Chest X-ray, PA view. Patient: 51 years old, sex M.
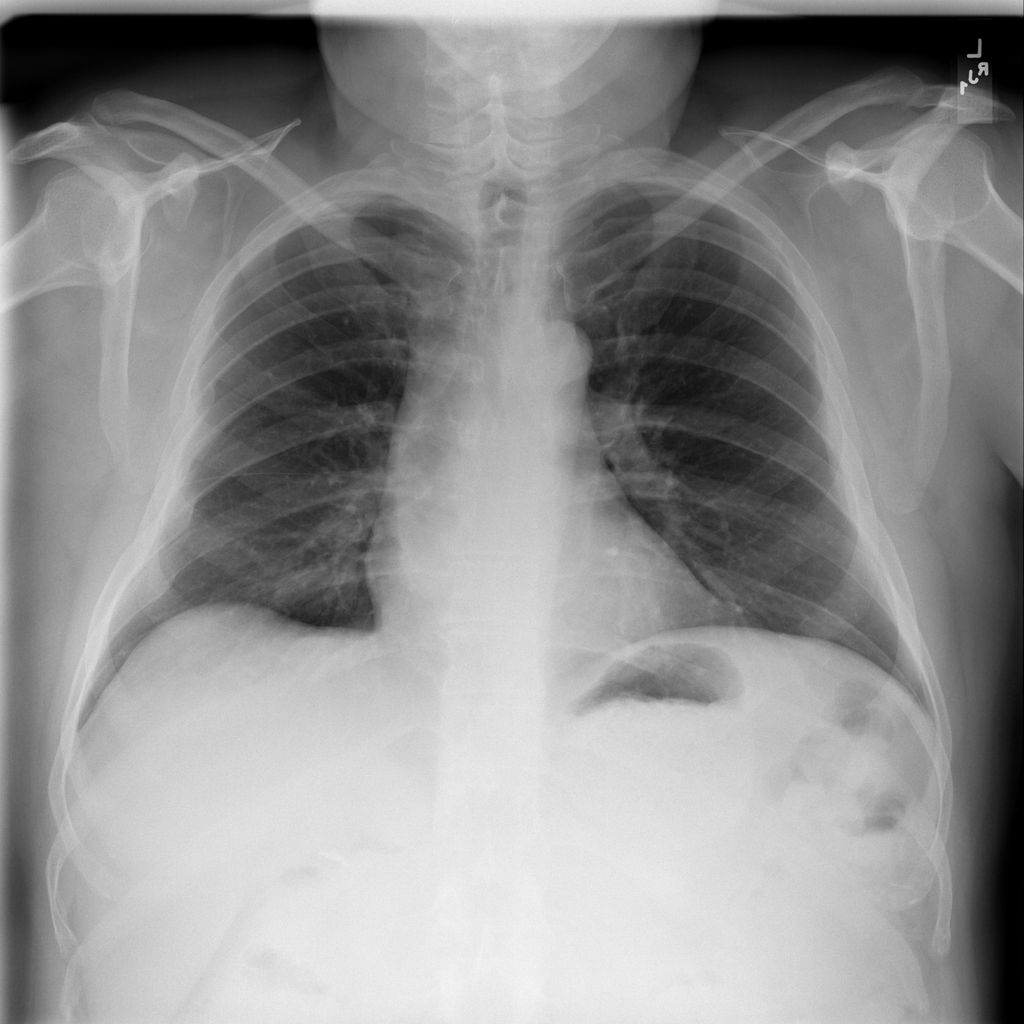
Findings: No Finding